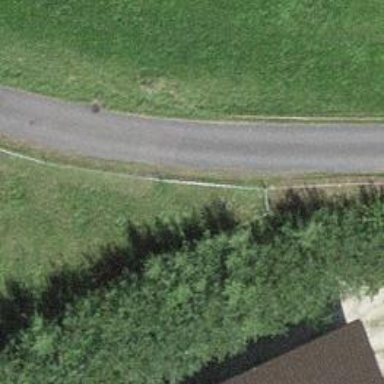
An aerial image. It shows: Asphalt road designated for service vehicles.